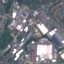
Label: Industrial